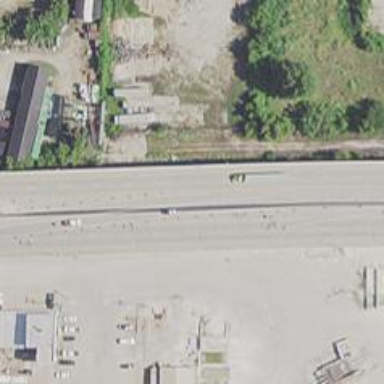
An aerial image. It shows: Bridge over motorway.